Question: T4MVC documentation hints we can write
'''
@Url.Action(MVC.Dinners.Delete(Model.DinnerID))
'''
indstead of the old fashioned and string hardcoded
'''
@Url.Action("Delete", "Dinners", ...))
'''
(see attached pic)

Maybe I am seriously missing something, but the first version will actually the controller's action method, what obviously not the goal + have side effects. I've followed the method call statically with resharper, and also debugged: The method was actually called, which (again) is not the goal.
It's true that Url.Action have overload which accepts ActionResult that's why the T4MVC version does not cause compile error. It's also true in case the action method can be called without side effect the url rendered correctly.
My goal is to render the action url in the view, with other words I am really seeking the alternative of '@Url.Action("Delete", "Dinners", ...))'.
Here is what I found:
'''
@Url.Action(MVC.Dinner.ActionNames.Delete, MVC.Dinner.Name)
'''
What am I missing? (and why would we call the actual action method, just to render its url?)
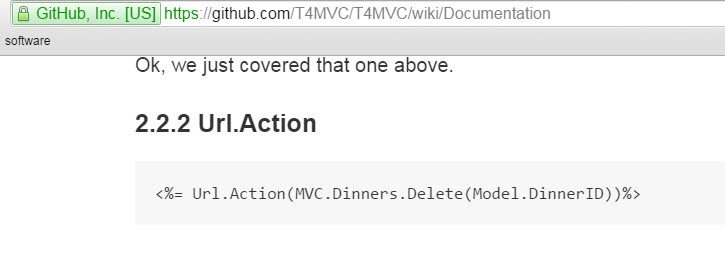
Answer: That was fatal. All true what I described in the question, still it is false alert.
My action method's return value was . Please do not ask why, it is completely legal, and logically that method is void (called as POST from javascript, and response is ignored)
That string return value fooled the T4MVC generator, so the method was actually called by the '@Url.Action(MVC.Dinners.Delete(Model.DinnerID))'
After changing the method's return value to ActionResult (and doing nothing else) the T4MVC generated code is changed and the action method was not called anymore